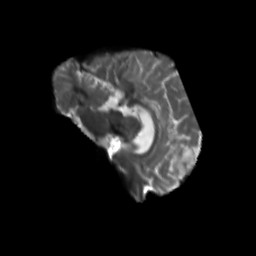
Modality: T2w
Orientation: sagittal
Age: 53
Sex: male
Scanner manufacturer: siemens
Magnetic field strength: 3 T
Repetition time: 5.25 s
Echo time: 0.08 s